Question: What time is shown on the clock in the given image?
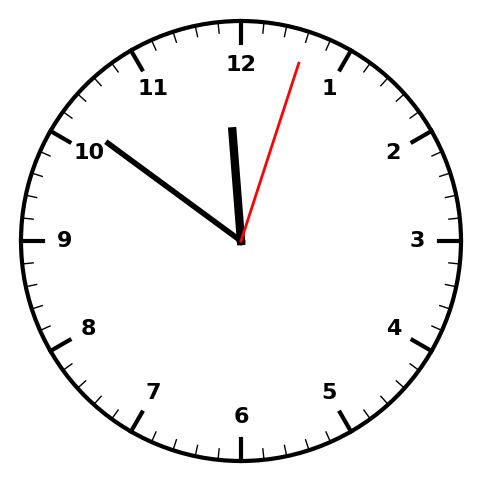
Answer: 11:51:03